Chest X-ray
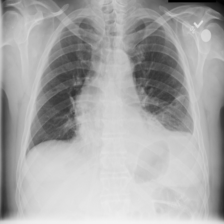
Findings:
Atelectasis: negative
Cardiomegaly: negative
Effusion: negative
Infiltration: negative
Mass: negative
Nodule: negative
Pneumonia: negative
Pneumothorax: negative
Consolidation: negative
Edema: negative
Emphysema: negative
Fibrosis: negative
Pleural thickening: negative
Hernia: negative